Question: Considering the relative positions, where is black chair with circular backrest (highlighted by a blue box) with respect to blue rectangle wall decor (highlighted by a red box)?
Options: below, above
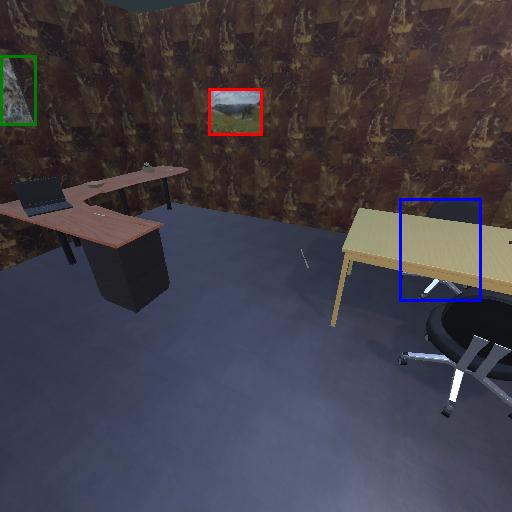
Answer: below